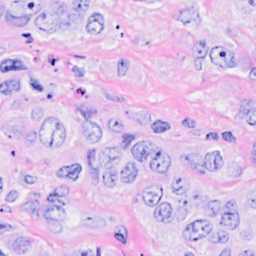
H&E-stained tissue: Breast